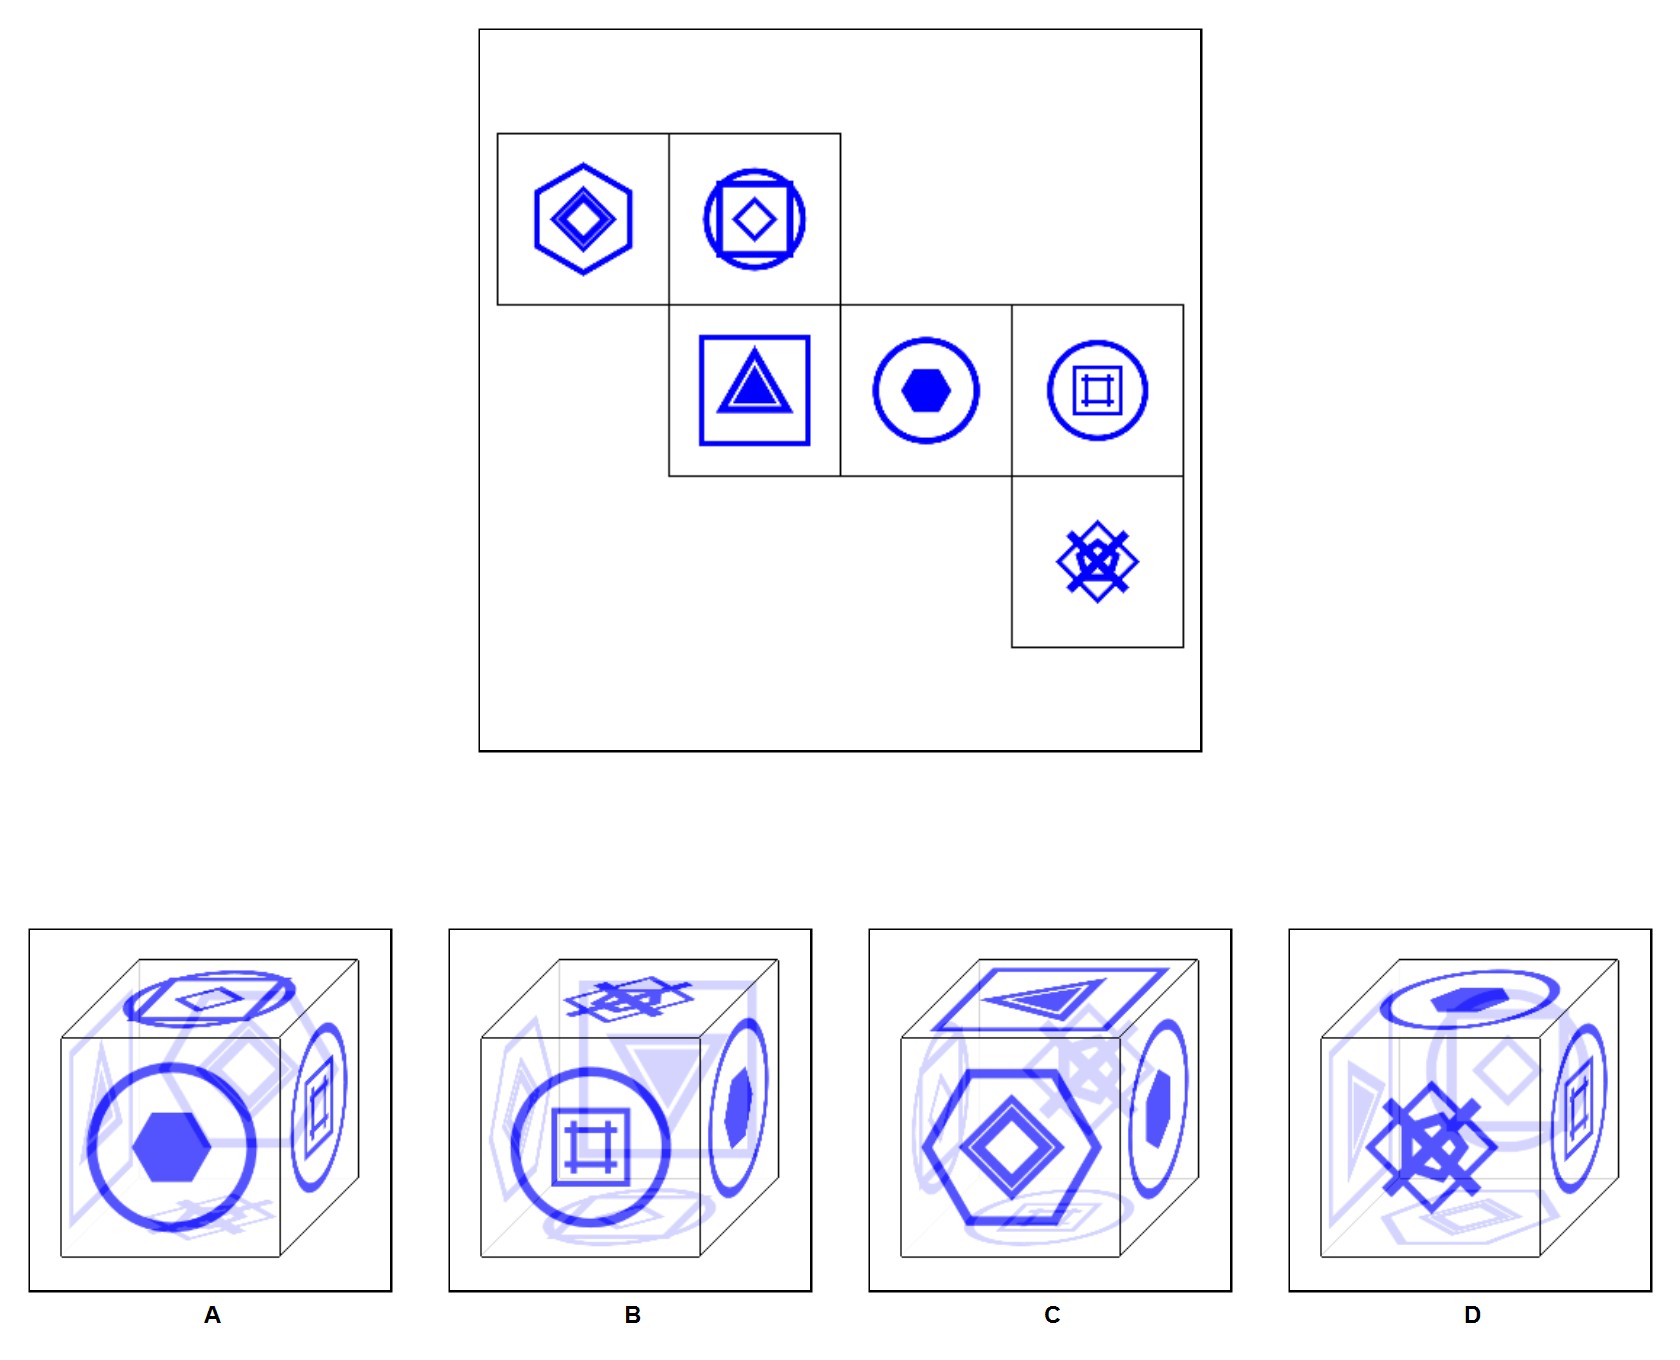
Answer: C